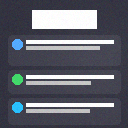
Screen state: on